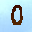
Label: 0